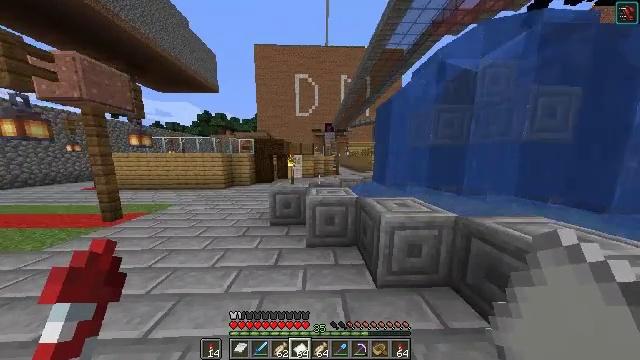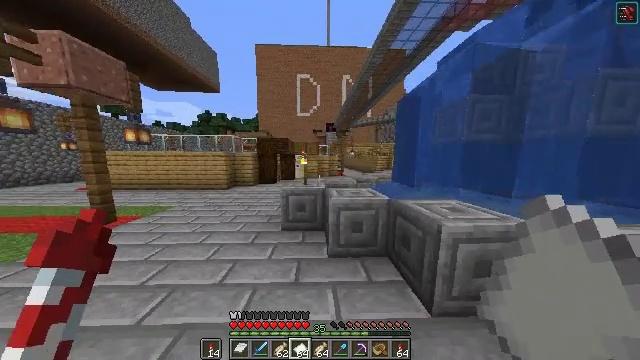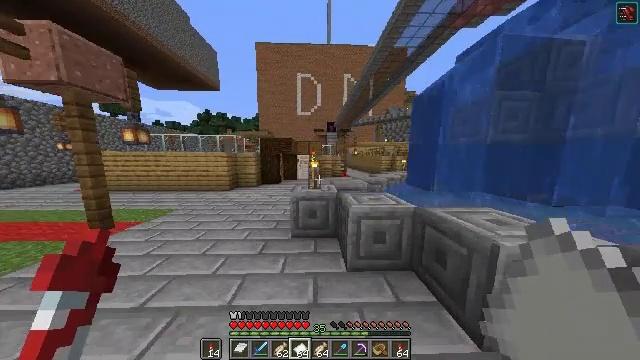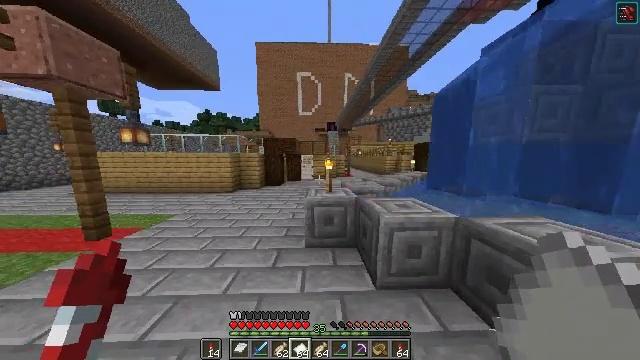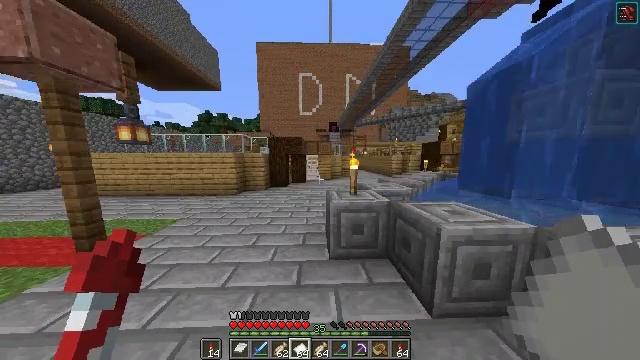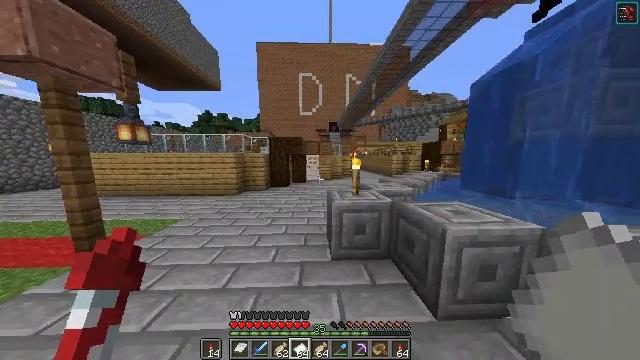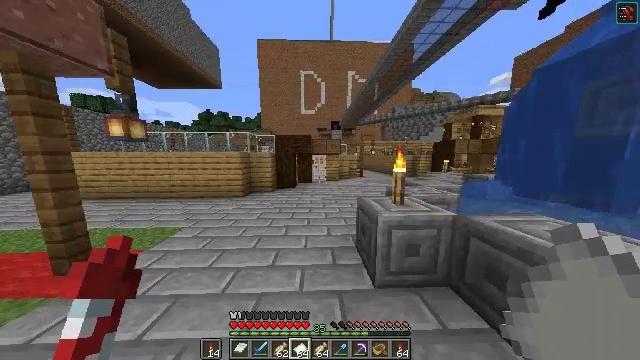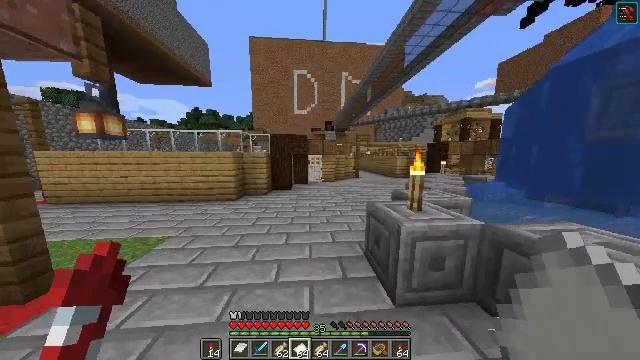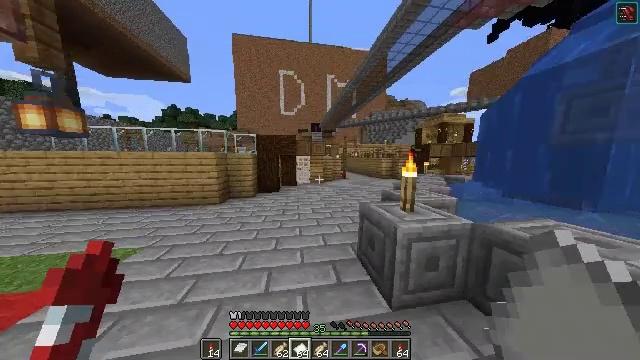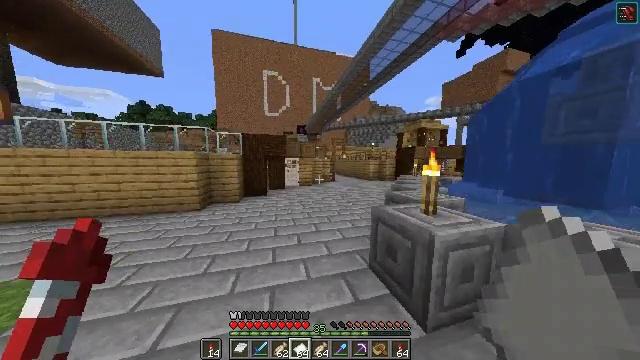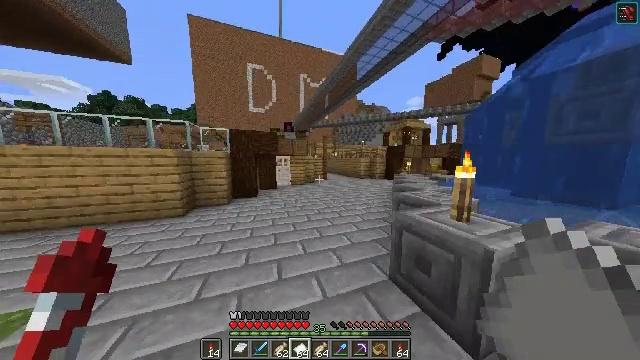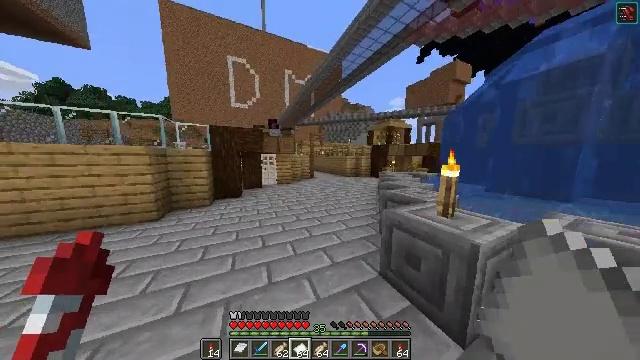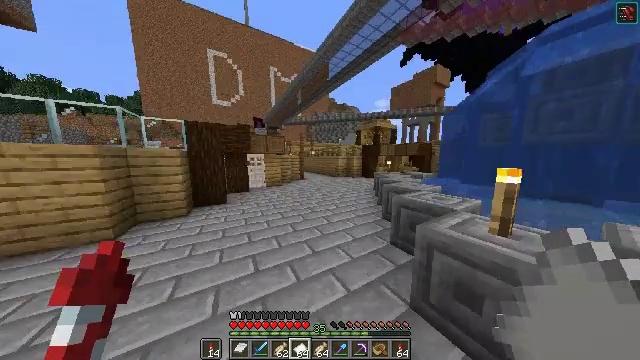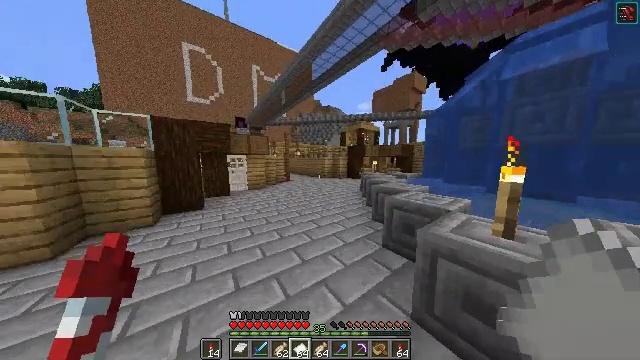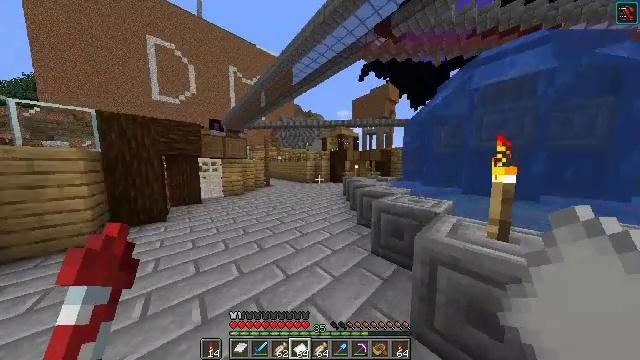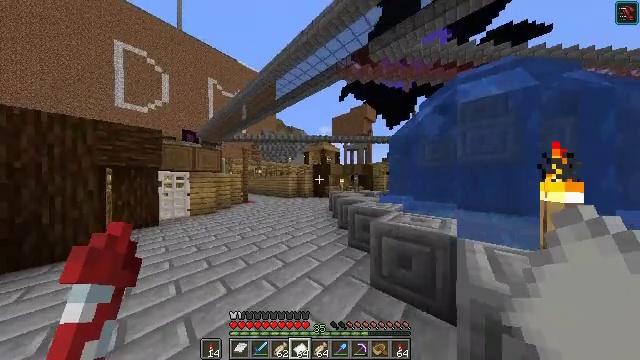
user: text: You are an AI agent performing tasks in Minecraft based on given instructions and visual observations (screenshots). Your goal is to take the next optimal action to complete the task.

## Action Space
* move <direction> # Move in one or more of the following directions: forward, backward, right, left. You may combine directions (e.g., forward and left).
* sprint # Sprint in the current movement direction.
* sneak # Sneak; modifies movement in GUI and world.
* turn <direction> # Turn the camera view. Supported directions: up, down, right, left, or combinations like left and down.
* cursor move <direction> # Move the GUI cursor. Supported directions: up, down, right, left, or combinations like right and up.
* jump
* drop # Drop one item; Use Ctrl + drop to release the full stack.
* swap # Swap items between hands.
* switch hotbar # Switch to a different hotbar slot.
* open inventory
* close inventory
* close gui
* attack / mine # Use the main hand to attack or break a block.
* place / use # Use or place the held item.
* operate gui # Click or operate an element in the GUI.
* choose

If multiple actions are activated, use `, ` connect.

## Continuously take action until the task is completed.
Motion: motion action
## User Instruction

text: To obtain a map, craft it using the right materials on a crafting table.
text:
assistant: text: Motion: move forward and move left
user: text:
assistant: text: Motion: move forward and move left
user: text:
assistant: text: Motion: move forward and move left
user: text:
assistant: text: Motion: move forward and move left
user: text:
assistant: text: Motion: move forward and move left
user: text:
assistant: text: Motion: move forward and move left
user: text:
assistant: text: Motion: move forward and move left, turn right
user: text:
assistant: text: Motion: move forward and move left, turn right
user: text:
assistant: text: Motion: move forward and move left, turn right
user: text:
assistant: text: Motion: move forward and move left, turn right
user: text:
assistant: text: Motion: move forward, turn right
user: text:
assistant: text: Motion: move forward, turn right
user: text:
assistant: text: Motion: move forward, turn right
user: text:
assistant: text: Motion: move forward, turn right and up
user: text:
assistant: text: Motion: turn right and up
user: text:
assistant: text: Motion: turn up
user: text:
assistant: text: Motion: no_op
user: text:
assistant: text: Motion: turn right and up
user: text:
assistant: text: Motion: turn right and up
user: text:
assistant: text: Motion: turn right and up
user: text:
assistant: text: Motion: turn right
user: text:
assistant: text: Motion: turn right
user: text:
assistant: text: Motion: no_op
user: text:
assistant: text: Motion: no_op
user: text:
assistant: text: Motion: no_op
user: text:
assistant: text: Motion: no_op
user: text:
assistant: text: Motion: no_op
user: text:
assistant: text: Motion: no_op
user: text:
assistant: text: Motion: no_op
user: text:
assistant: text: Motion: no_op